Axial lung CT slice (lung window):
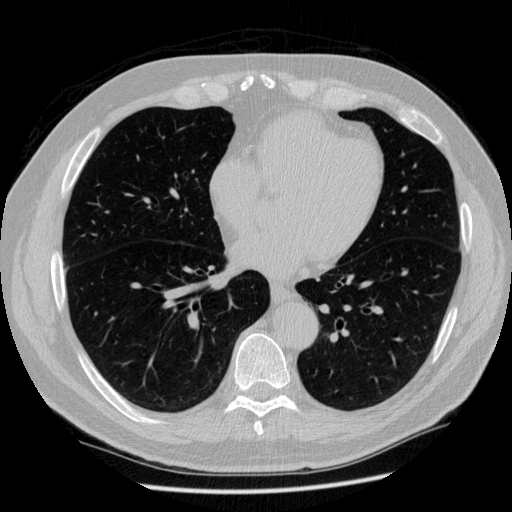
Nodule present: no